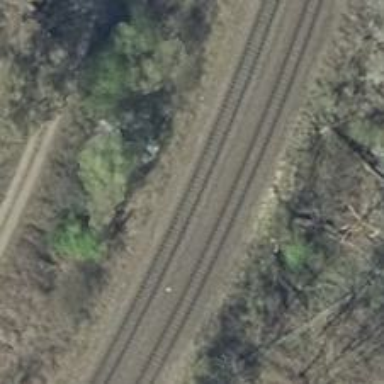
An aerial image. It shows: Railway yard.